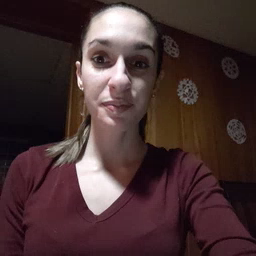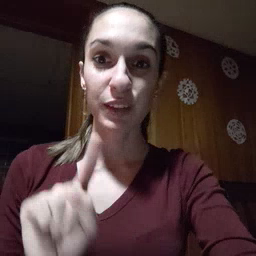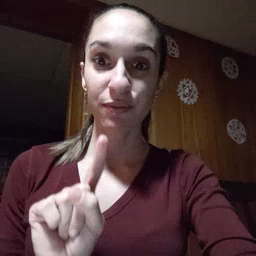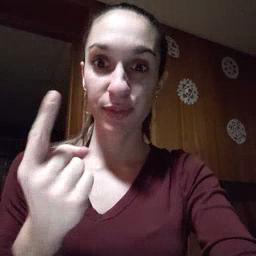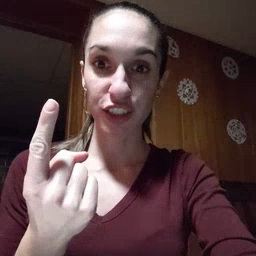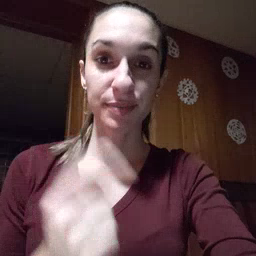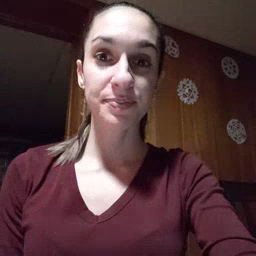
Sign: first